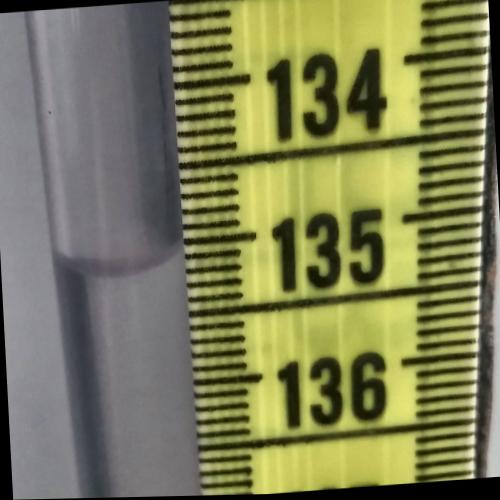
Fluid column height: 135.1 cm